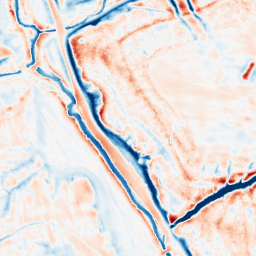
Category: edge_preserving
Decomposition family: bilateral
Decomposition parameters: d: 21
sigma_color: 50
sigma_space: 100
Upsampling method: cubic_mitchell
Upsampling parameters: scale: 4
Upsampling scale: 4